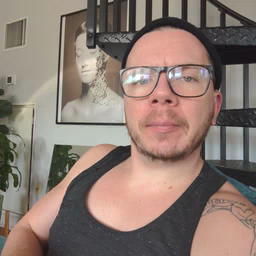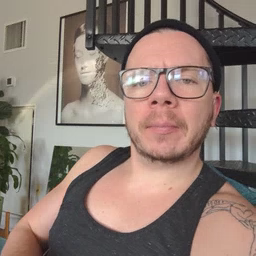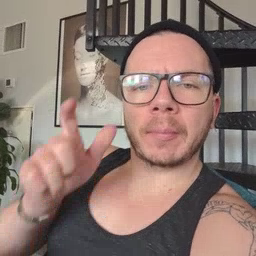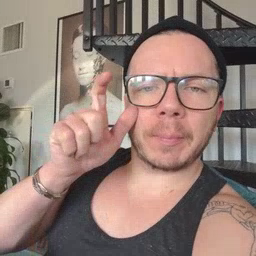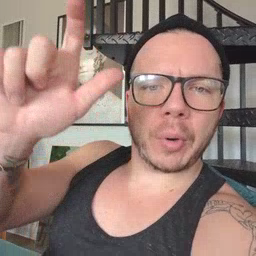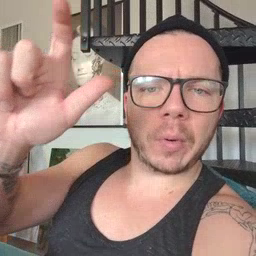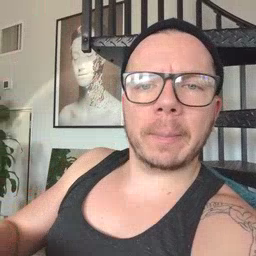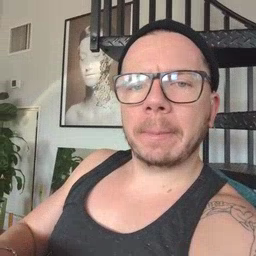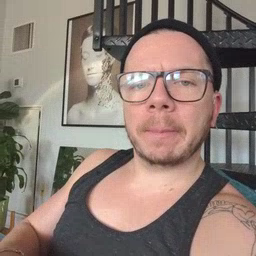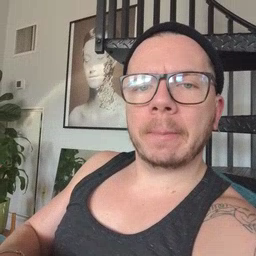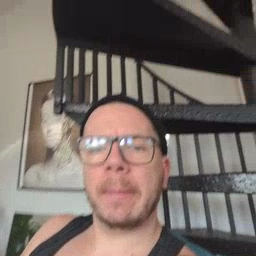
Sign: moon